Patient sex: M
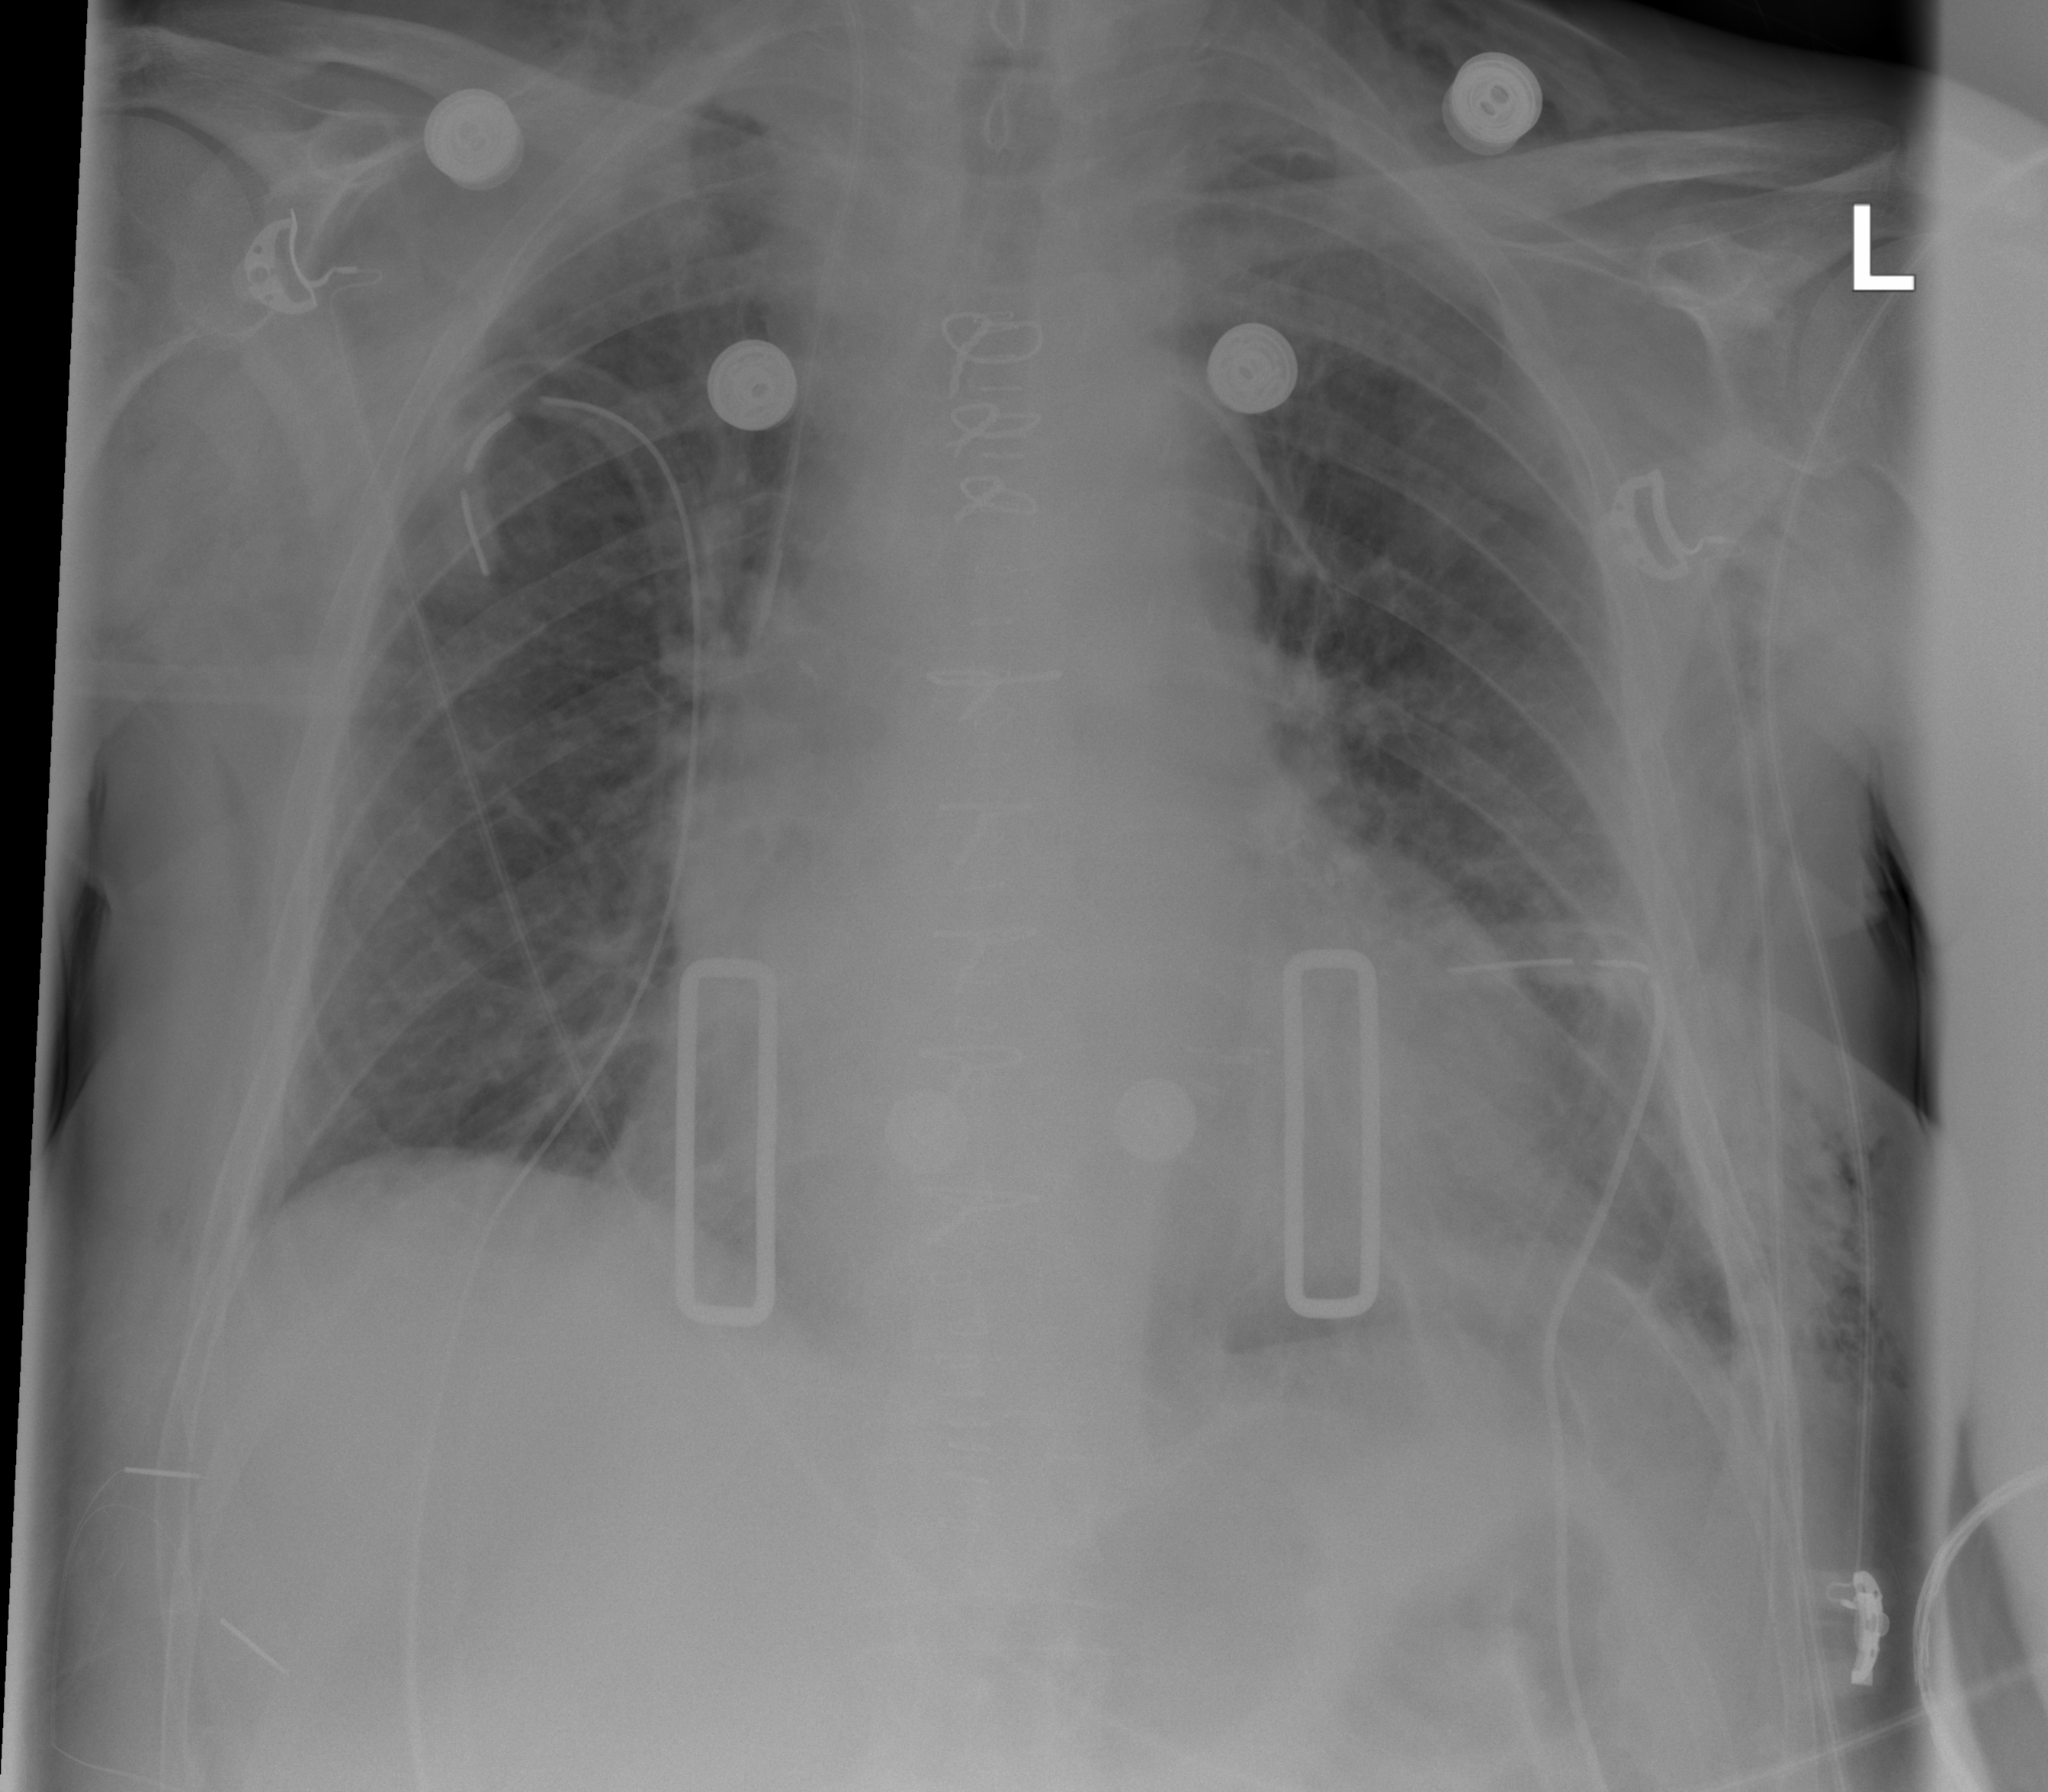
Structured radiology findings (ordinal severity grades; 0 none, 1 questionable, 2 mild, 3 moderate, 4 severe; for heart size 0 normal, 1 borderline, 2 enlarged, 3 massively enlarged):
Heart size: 2
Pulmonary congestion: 2
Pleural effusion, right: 0
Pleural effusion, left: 2
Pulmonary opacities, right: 0
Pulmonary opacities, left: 0
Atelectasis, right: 2
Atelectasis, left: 2